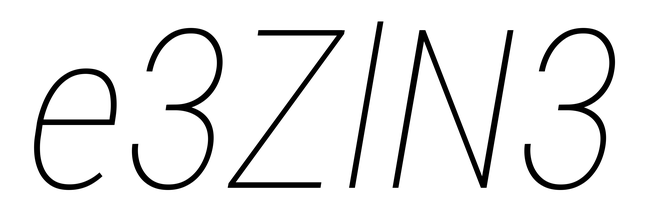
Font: Roboto-Italic_Condensed_Thin_Italic